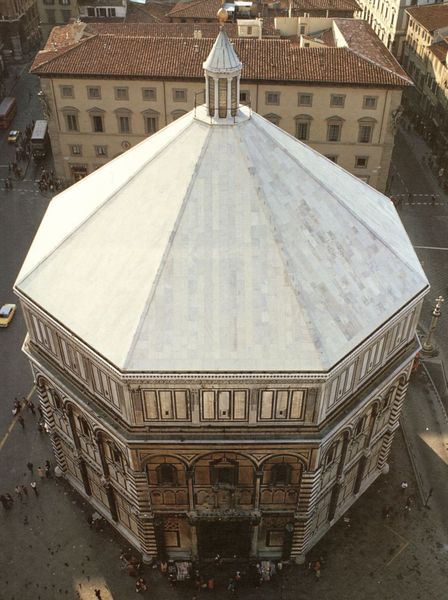
Titel: Baptisterium (Florenz)
Standort: Florenz, Baptisterium (EU - I - Toskana)
Schlagwörter: menschen, stadt, fenster, säulen, dach, gebäude, haus, schloss, häuser, kirche, theater, renaissance, turm, italien, perspektive, platz, foto, eingang, türmchen, dom, draufsicht, brett, rom, portal, florenz, kapelle, tempel, wien, autos, oktogon, oktagonal, baptisterium, kircht, mainz, scheinarchitektur, taufhaus, oktagonak